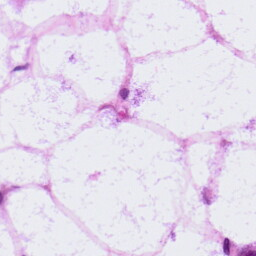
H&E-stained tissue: LymphNode